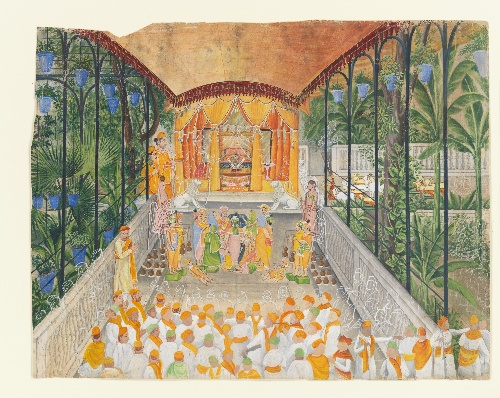
Artist: Ragunath
Date: ca. 1880–1900
Object type: Painting
Classification: Paintings
Medium: Opaque watercolor and ink on paper
Culture: India (Rajasthan, Nathadwara)
Dimensions: Image (sight): 19 7/8 x 25 1/4 in. (50.5 x 64.1 cm)
Framed: 28 x 35 in. (71.1 x 88.9 cm)
Department: Asian Art
Credit line: Gift of Subhash Kapoor, in memory of his parents, Smt Shashi Kanta and Shree Parshotam Ram Kapoor, 2008
Accession year: 2008
Repository: Metropolitan Museum of Art, New York, NY
Tags: Lions|Krishna|Crowd